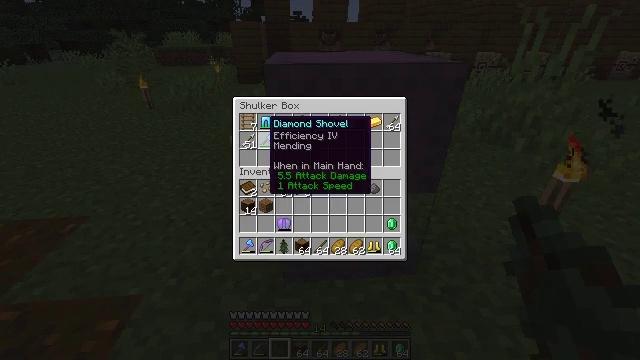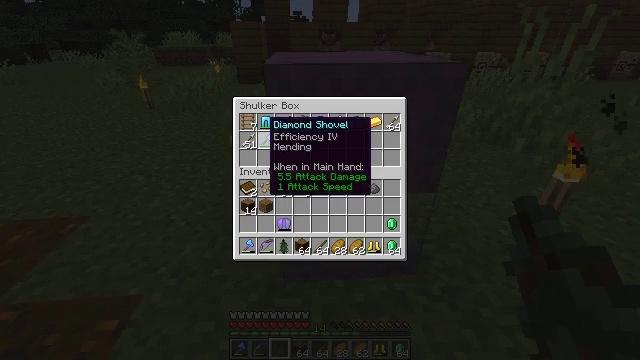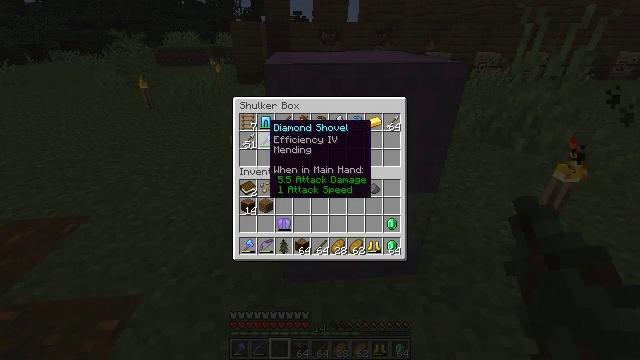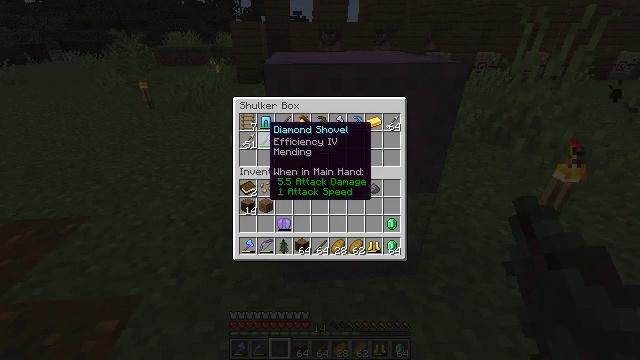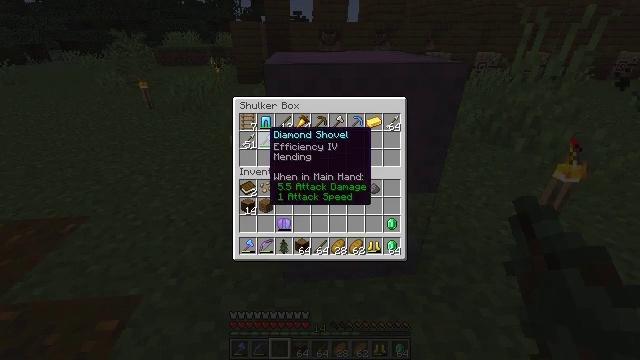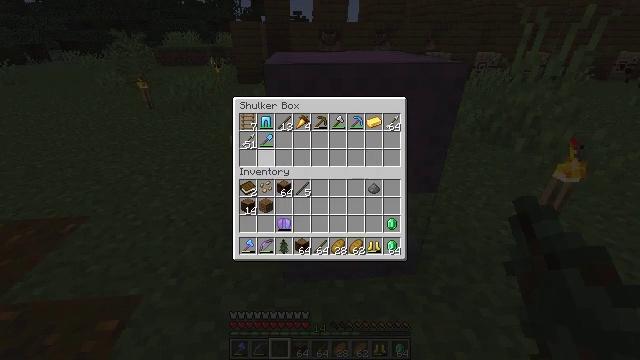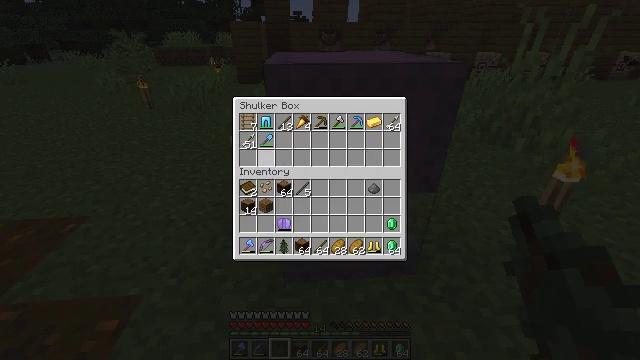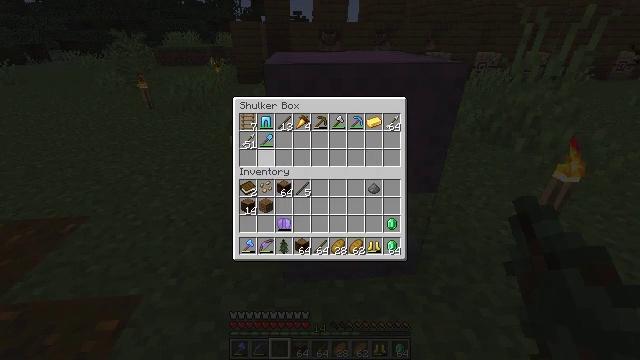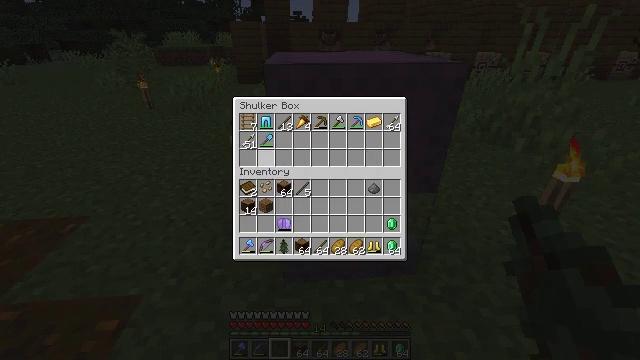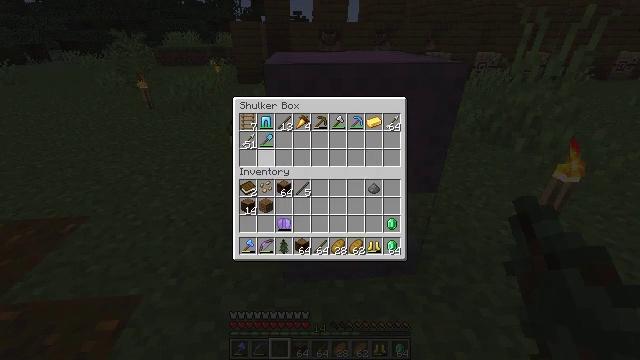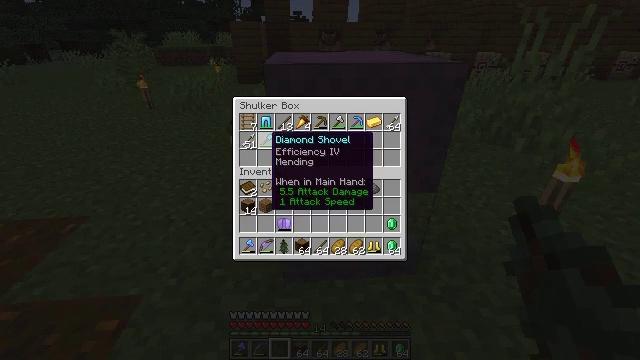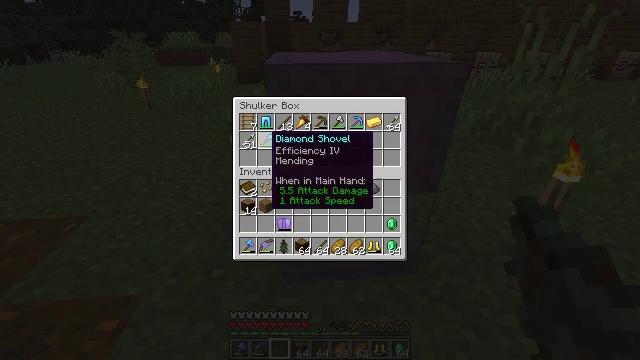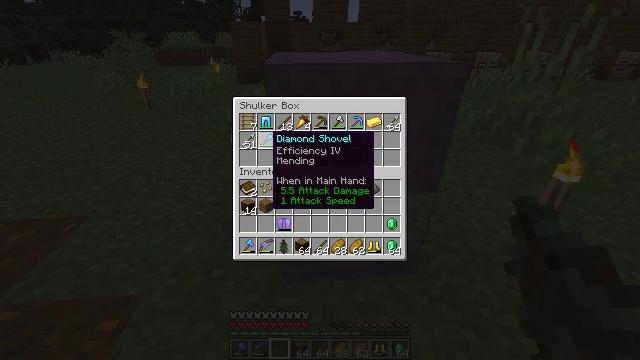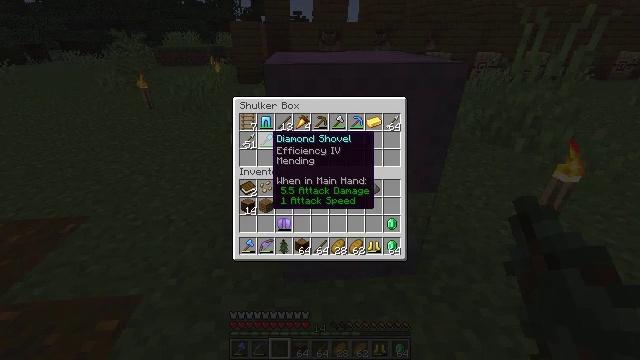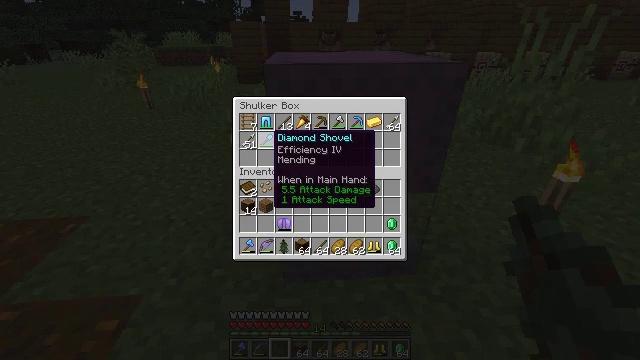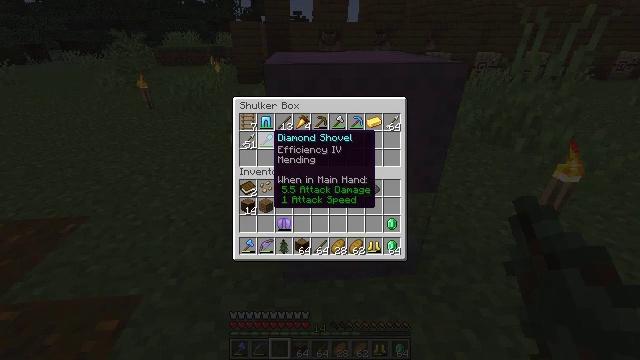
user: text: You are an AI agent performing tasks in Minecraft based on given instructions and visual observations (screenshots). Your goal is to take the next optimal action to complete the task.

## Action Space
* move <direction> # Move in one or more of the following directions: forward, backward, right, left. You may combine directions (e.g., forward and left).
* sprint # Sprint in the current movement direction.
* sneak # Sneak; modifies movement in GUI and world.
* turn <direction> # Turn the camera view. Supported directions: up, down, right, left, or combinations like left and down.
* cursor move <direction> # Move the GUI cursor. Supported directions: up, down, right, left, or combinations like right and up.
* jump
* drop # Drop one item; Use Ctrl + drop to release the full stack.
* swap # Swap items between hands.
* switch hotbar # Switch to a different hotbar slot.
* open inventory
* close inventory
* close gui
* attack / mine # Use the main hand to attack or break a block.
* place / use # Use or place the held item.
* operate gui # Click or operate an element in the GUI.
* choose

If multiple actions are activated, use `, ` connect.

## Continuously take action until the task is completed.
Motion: motion action
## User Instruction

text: Gather the shulker box for storage.
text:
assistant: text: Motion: no_op
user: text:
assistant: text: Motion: sneak
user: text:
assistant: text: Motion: sneak
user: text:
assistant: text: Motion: sneak
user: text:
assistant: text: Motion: sneak
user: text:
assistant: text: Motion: sneak
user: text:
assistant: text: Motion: no_op
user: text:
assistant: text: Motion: no_op
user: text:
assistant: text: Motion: no_op
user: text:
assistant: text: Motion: no_op
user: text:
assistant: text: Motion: no_op
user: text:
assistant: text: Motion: no_op
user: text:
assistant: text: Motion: no_op
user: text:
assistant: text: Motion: no_op
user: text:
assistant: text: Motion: no_op
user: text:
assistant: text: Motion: no_op
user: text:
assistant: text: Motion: no_op
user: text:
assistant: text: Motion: no_op
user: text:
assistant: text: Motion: no_op
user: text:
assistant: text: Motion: no_op
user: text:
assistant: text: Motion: no_op
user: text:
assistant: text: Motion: no_op
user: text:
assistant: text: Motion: no_op
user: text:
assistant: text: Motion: no_op
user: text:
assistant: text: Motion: no_op
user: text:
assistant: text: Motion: no_op
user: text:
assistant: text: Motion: no_op
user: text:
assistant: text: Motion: no_op
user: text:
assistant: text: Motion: no_op
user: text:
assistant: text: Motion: close gui